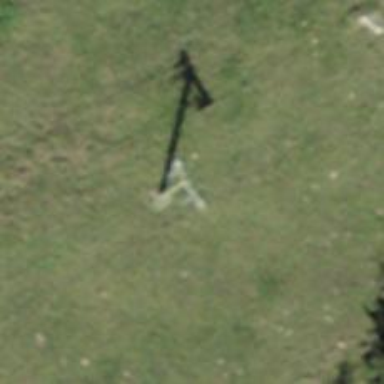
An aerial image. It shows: Pylon for aerialway.